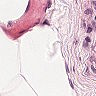
Metastatic tissue present: no